Aerial crown-view tile of a tropical tree (Barro Colorado Island, Panama), acquired 20250512:
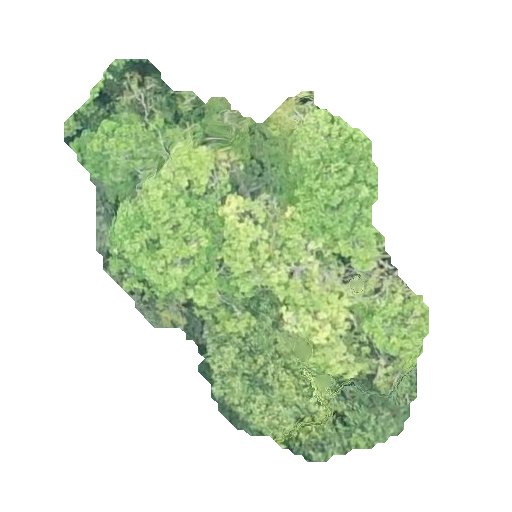
Species: Astronium graveolens
GBIF accepted scientific name: Astronium graveolens
Crown area: 131.108 m²